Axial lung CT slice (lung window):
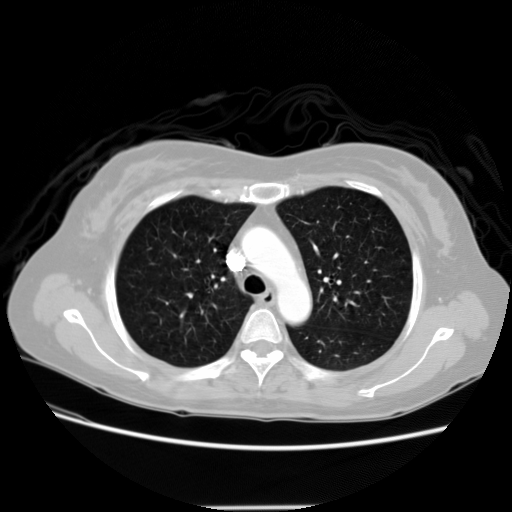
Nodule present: no